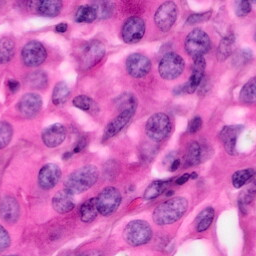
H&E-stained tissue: Pancreatic